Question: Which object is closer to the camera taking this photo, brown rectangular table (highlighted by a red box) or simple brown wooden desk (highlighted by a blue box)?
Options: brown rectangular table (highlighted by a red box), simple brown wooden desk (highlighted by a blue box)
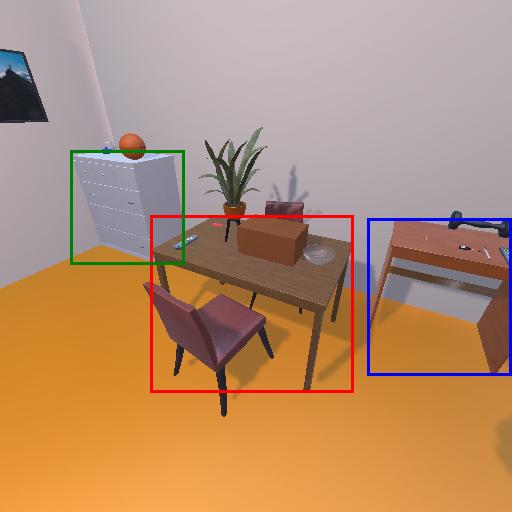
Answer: brown rectangular table (highlighted by a red box)